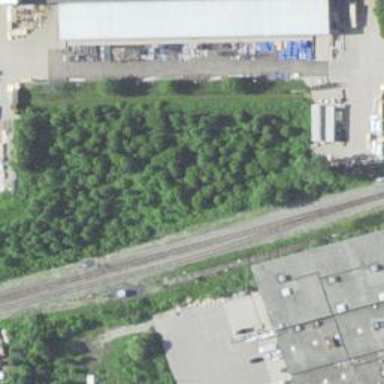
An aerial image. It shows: Railway siding with rails.